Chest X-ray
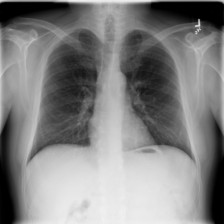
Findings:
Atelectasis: negative
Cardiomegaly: negative
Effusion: negative
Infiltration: negative
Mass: negative
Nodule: negative
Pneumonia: negative
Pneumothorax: negative
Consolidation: negative
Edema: negative
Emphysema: negative
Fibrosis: negative
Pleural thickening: negative
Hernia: negative